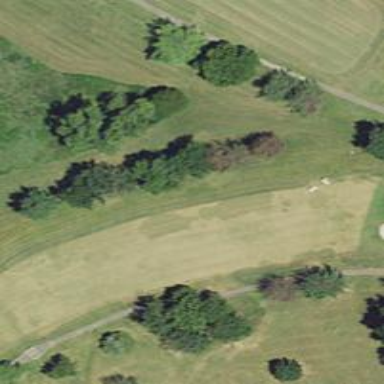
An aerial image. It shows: View of golf hole.